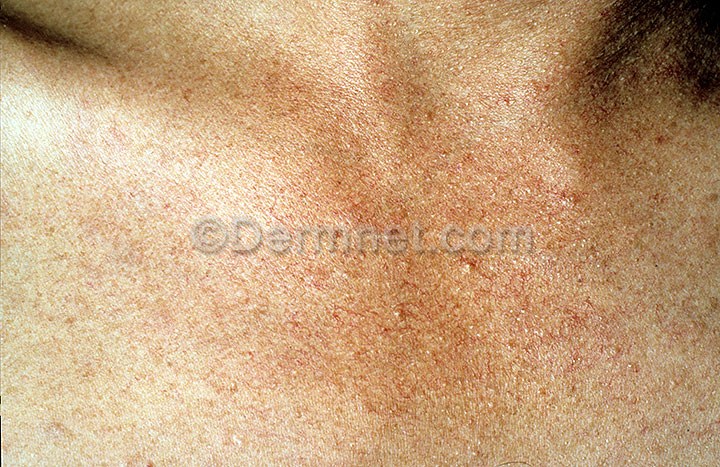
Disease: Systemic Disease